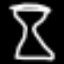
Label: hourglass